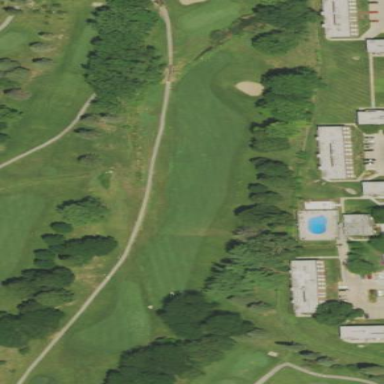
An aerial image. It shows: Golf fairway surrounded by grass.